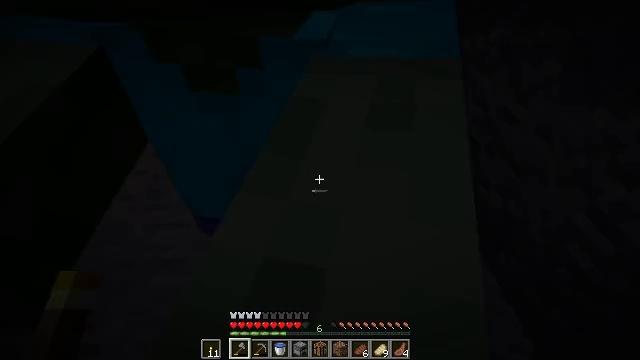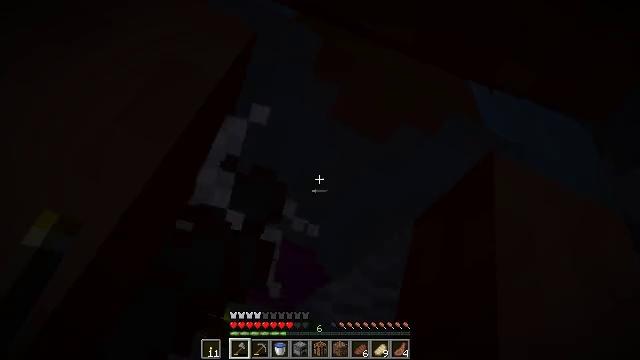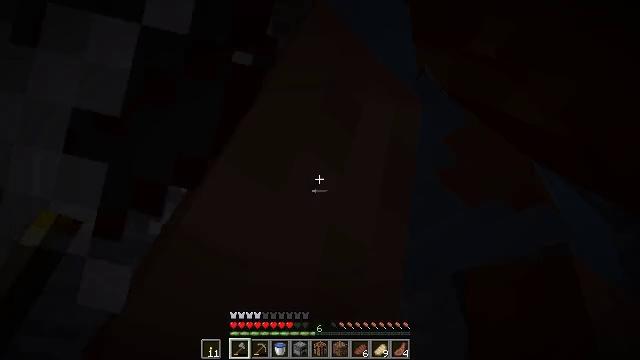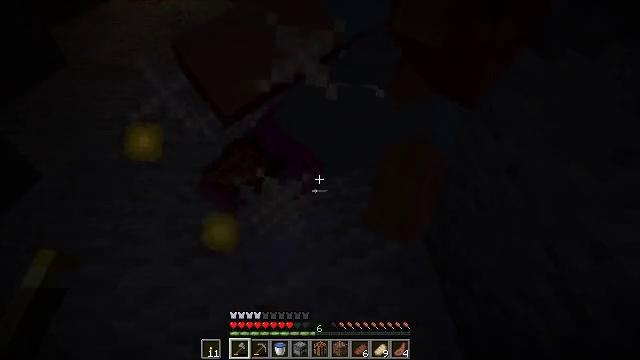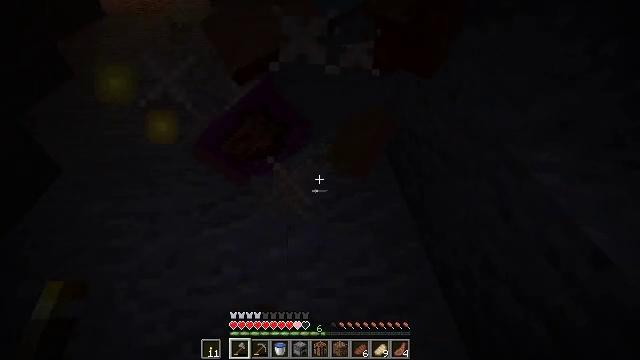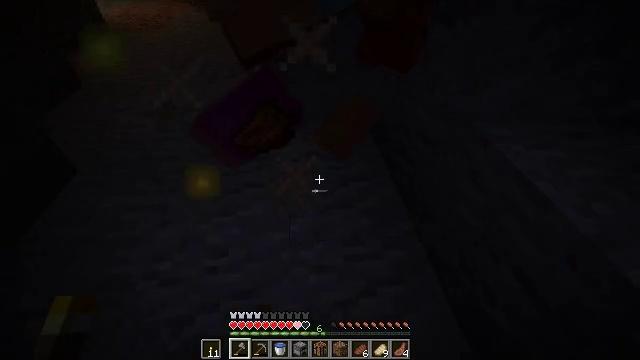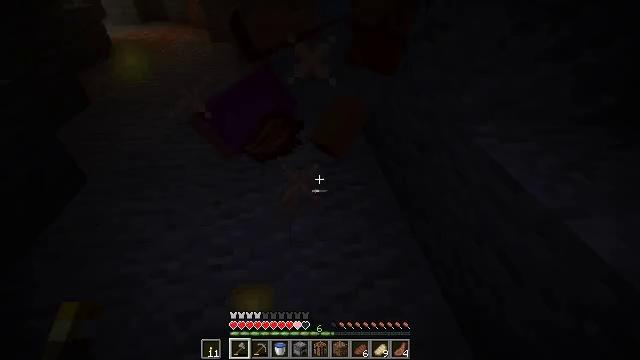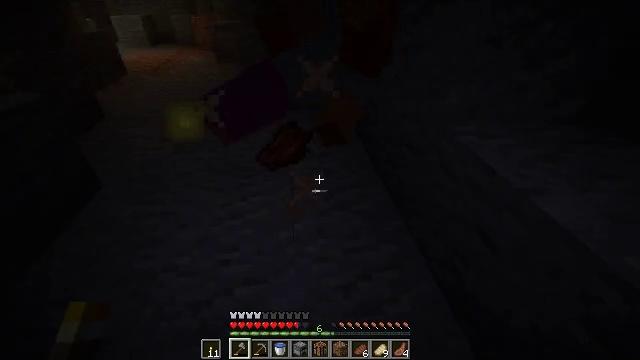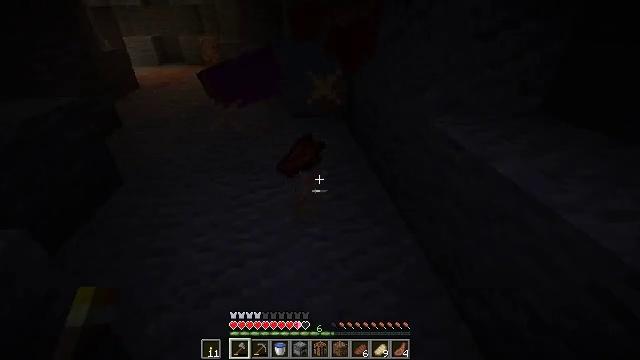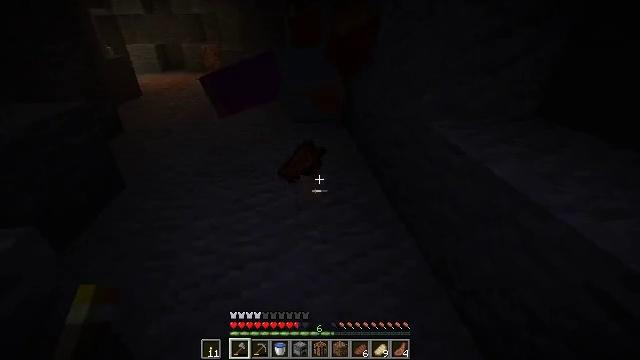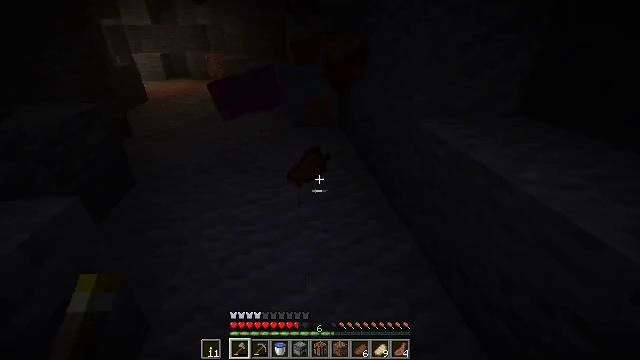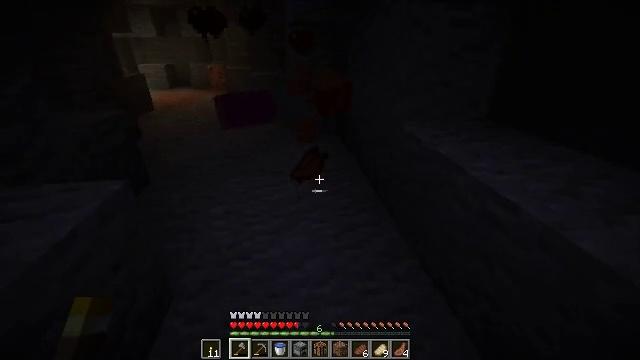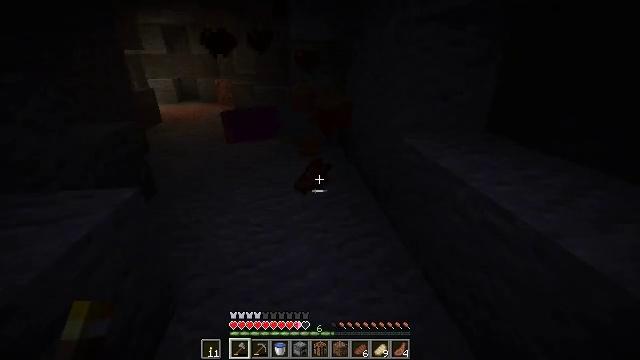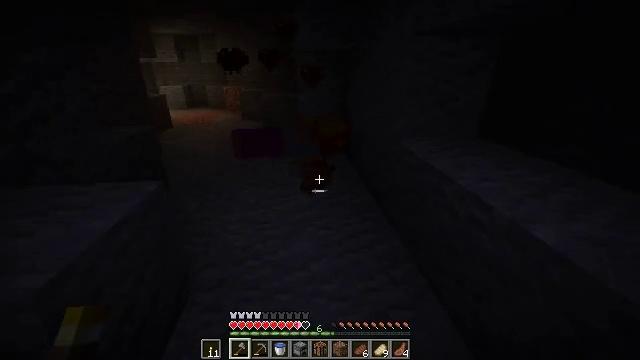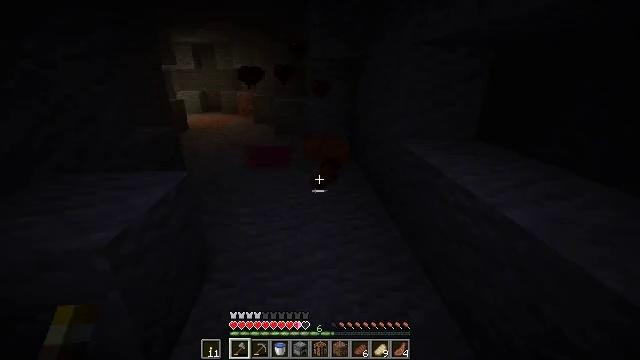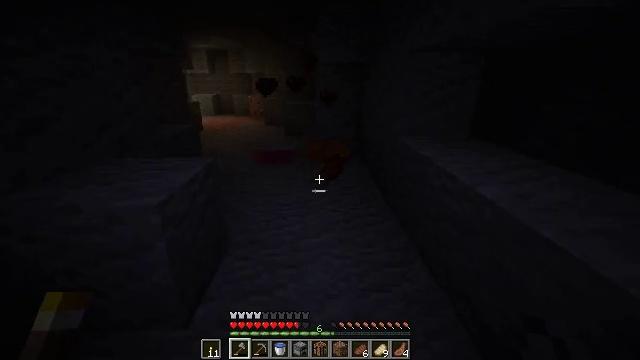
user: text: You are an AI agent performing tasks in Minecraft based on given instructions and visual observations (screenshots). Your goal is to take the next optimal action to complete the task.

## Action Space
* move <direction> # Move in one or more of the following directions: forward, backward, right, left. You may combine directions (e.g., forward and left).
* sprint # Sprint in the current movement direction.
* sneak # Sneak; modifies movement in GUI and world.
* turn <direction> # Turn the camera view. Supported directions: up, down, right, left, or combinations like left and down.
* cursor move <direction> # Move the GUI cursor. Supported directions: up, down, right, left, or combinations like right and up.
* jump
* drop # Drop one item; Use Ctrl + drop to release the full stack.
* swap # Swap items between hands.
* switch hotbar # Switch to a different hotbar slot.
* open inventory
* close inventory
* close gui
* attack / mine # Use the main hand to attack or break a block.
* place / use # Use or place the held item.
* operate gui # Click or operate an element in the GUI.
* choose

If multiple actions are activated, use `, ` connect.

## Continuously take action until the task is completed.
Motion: motion action
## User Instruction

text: Take down the wall torch for reuse.
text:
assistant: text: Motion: turn right and down
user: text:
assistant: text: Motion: move back
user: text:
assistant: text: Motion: move back
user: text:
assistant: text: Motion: move back
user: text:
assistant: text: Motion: move back, turn up
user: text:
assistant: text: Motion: move back, turn up
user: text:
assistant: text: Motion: move back, turn up
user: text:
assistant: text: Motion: move back, turn up
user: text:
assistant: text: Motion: move back, turn up
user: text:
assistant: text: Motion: move back, turn up
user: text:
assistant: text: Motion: move back, turn up
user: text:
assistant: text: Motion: move back, turn up
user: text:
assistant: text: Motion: move back, turn left and up
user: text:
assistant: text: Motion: move back, turn left and up
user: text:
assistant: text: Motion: move back, turn left
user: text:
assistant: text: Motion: no_op
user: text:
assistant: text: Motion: move forward
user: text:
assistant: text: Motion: move forward
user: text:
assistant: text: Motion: move forward, turn left
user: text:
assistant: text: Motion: move forward
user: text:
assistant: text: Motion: move forward
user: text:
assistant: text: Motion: move forward, sprint
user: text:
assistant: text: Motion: move forward, sprint, turn left
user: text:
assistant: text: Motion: move forward, sprint, turn left
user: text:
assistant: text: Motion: move forward, sprint, turn left
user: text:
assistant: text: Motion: move forward, sprint, turn left
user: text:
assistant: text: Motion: move forward, turn left
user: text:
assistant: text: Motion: move forward, turn left and up
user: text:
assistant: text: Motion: move forward and move right, turn left and up
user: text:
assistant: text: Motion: move forward and move right, turn left